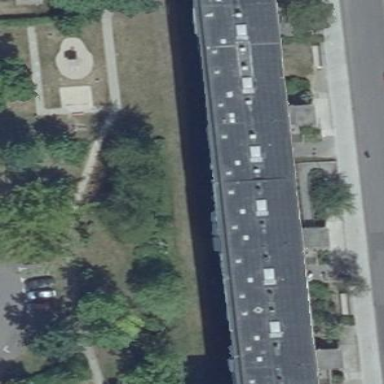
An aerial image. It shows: Flat-roofed apartment building with tar paper roofing in dimgray color. The building itself is antique white in color.